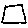
Label: square